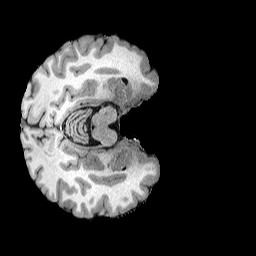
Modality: T1w
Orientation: axial
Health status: ill